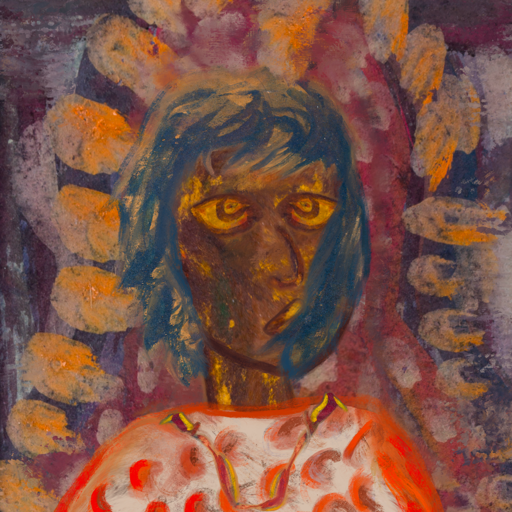
Background: Doll, Head And Neck Side: Comrade, Face Side: Comrade, Bust: Rupkatha, Hair Side: In_The_Sun, Head Accessory: Blank, Second Necklace: Gypsy_Mother_1, Necklace: Blank, Baby: Blank